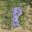
Label: 8